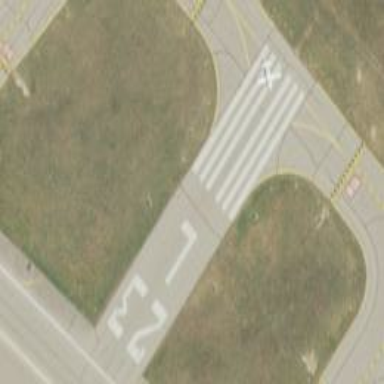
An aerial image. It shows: View of taxiway at the airport.